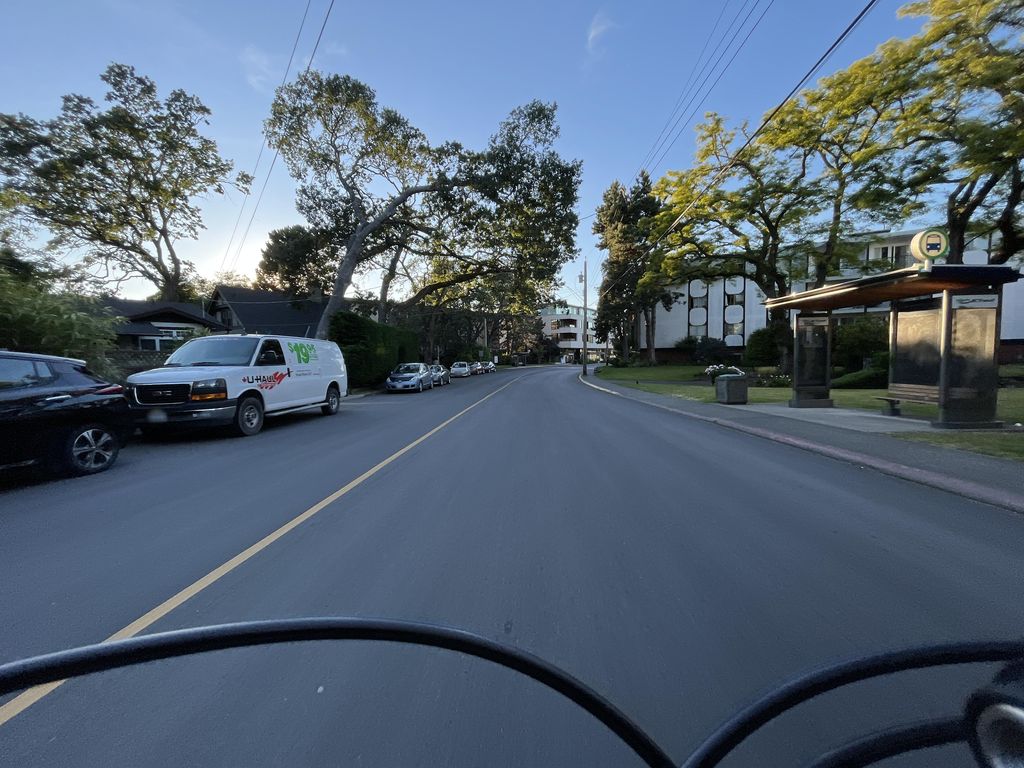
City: victoria